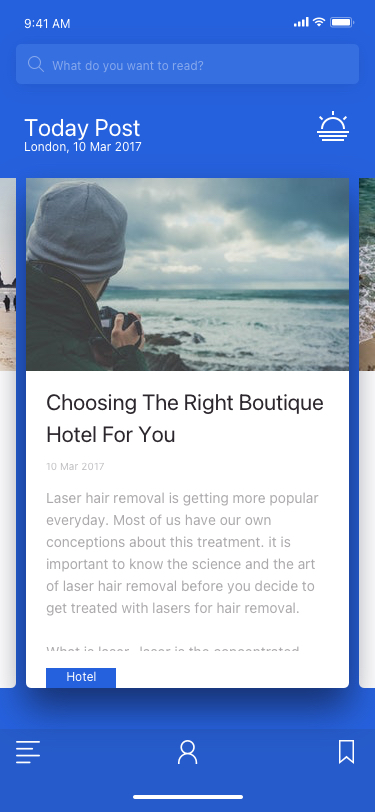
Text in this UI design:
Today Post
London, 10 Mar 2017
What do you want to read?
Laser hair removal is getting more popular everyday. Most of us have our own conceptions about this treatment. it is important to know the science and the art of laser hair removal before you decide to get treated with lasers for hair removal.

What is laser- laser is the concentrated beam of light that is made of a single wavelength. This beam does not scatter light around but focuses it on one point. Therefore the energy emission is very high. In hair removal this laser energy is used to heat and burn the hair follicles. The full name of laser is Light Amplification by Stimulated Emission of Radiation.

How laser removes hair- when laser is focused on skin, it get attracted to the pigment of the hair follicle. The laser heats the hair follicles and burns it at the root. The darker the color of the hair, better the results. Similarly the skin should be light colored otherwise the skin also attracts laser and gets blistered. With latest developments this possibility is getting eliminated, but you must talk to your physician about your hair and skin color and the results expected.

Please find out more about the number of treatments you may need, the expectation of results, the side effects and the proficiency of the technician before you proceed for treatment.

This article is only for informative purposes. This article is not intended to be a medical advise and it is not a substitute for professional medical advice. Please consult your doctor for your medical concerns. Please follow any tip given in this article only after consulting your doctor. The author is not liable for any outcome or damage resulting from information obtained from this article.
Choosing The Right Boutique Hotel For You
Hotel
10 Mar 2017